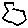
Label: hexagon